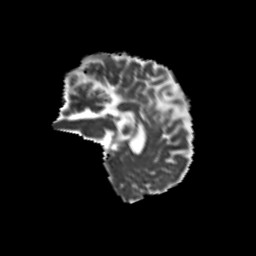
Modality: MD
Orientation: sagittal
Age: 49
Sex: male
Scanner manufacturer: siemens
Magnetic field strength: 3 T
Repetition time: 8.6 s
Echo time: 0.095 s